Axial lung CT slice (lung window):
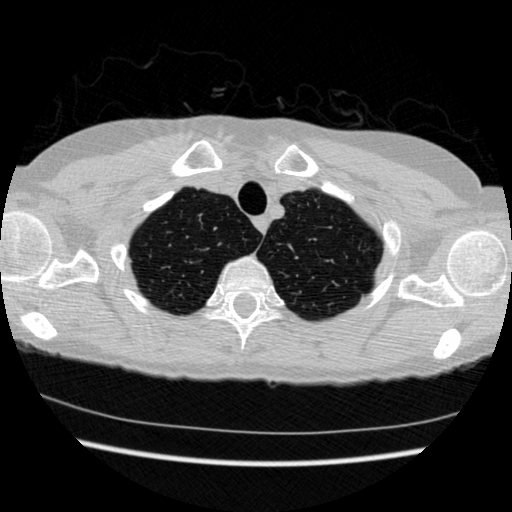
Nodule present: no